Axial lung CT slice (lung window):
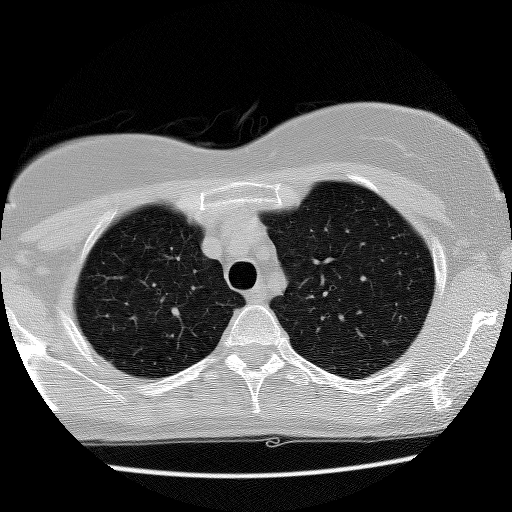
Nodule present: no